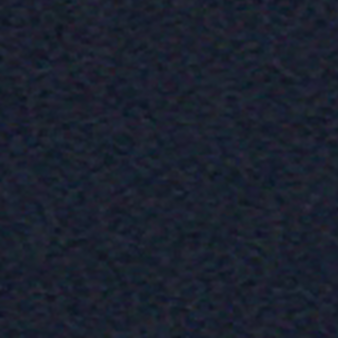
Label: other